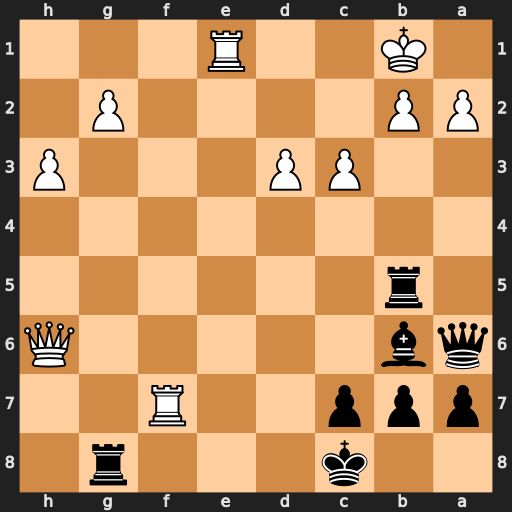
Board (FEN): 2k3r1/ppp2R2/qb5Q/1r6/8/2PP3P/PP4P1/1K2R3
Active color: b
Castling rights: -
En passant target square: -
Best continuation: Rxb2+ Kxb2 Rxg2+ Qd2 Rxd2+